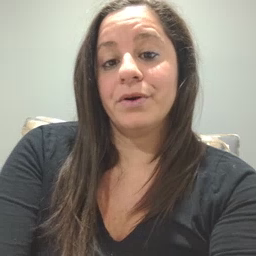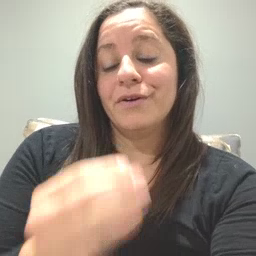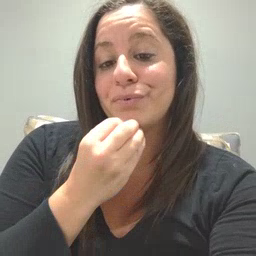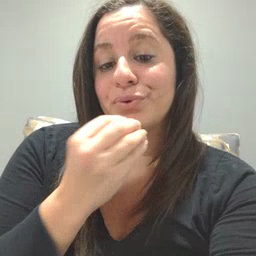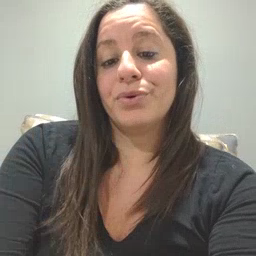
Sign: food